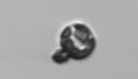
Label: Thalassiosira